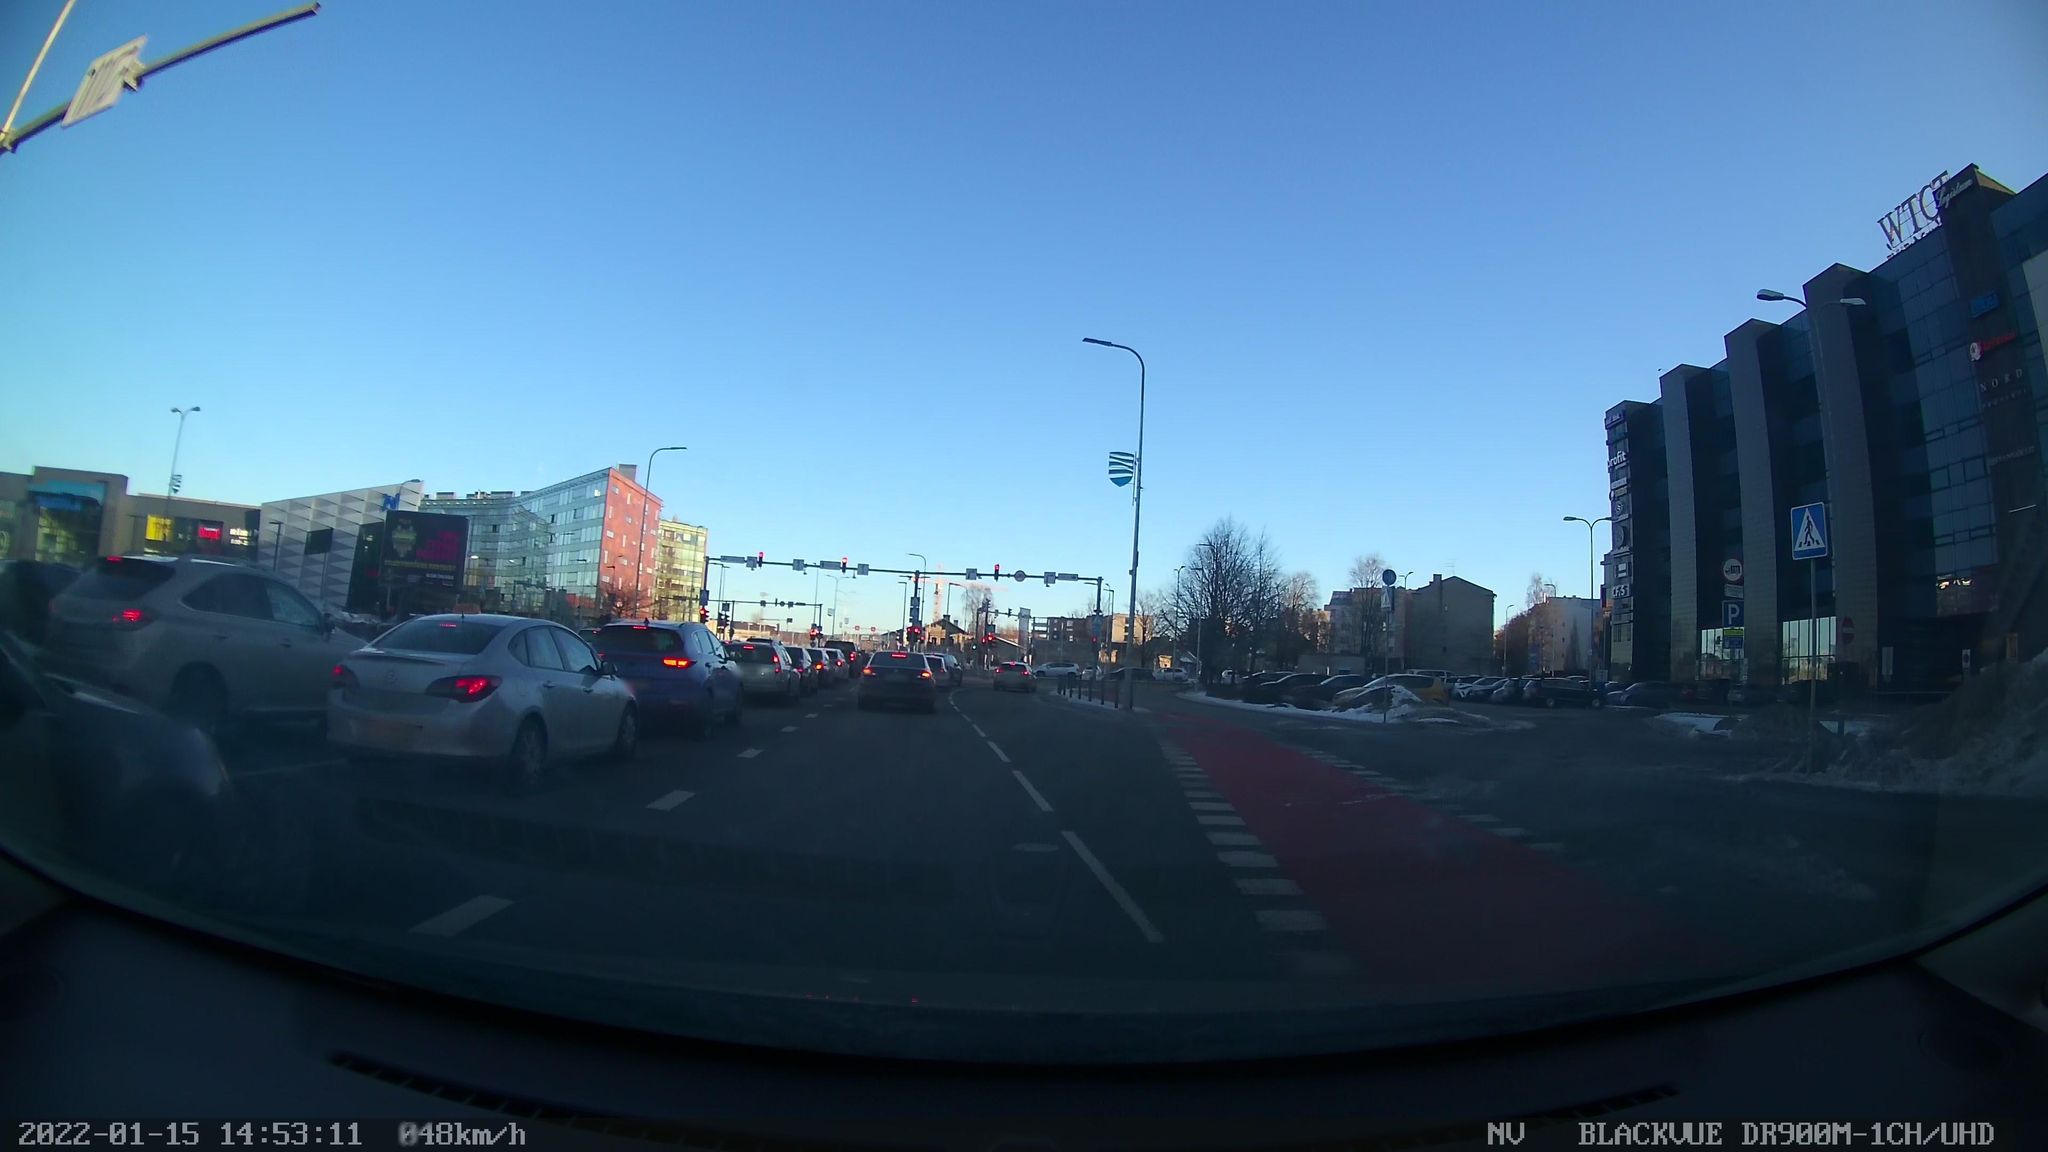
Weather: snowy
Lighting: day
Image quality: good
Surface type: driving surface
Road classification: trunk
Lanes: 3
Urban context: urban centre
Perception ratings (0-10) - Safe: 1.69, Lively: 4.63, Beautiful: 2.94, Boring: 4.42, Depressing: 3.77, Wealthy: 1.27